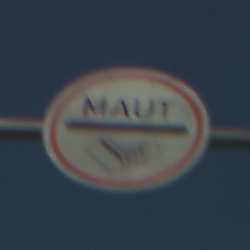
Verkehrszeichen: MautflichtigeStrecke
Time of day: MorningAfternoon
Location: Outdoor (Suburban)
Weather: PartlyCloudy
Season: NotSpecified
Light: Natural